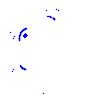
Particle: proton